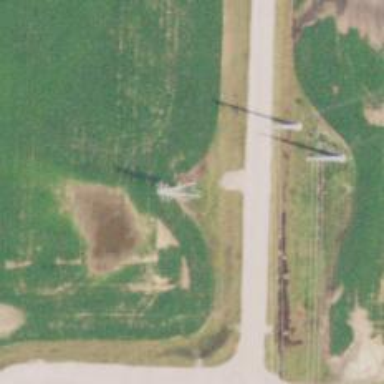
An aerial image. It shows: Lattice structure tower.